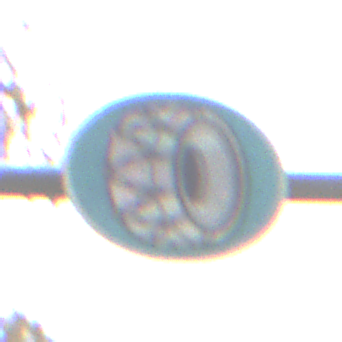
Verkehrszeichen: SchneekettenVorgeschrieben
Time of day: Midday
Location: Outdoor (Nature)
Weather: Overcast
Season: Autumn
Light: Natural